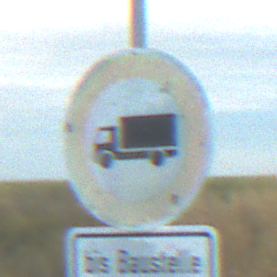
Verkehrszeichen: VerbotFuerKraftfahrzeugeUeberDreiKommaFuenfTonnen
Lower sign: SonstigeFahrzeugePersonengruppenFrei2
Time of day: SunriseSunset
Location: Outdoor (RoadRail)
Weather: PartlyCloudy
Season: NotSpecified
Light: Natural